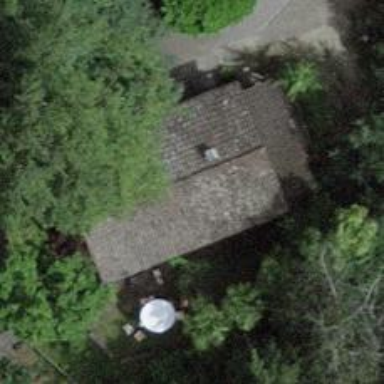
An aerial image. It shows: Cafe located in historic manor.